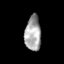
Tissue: skin
Cell type: Epithelial cells
Senescence score: 0.2713
Nuclear area (px): 550
Mean DAPI intensity: 165.711